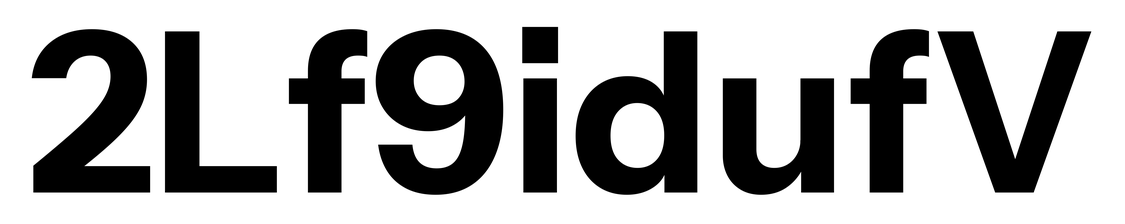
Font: InstrumentSans_Bold